Question: I implemented jQuery DatePicker in my VS2010 project and it works fine with one small issue. When I implemented a custom theme, I lost my prev and next icons (for moving through the months).
Here's the image:

Here are the jquery library references:
'''
<script type="text/javascript" src="https://ajax.googleapis.com/ajax/libs/jquery/1.5.0/jquery.min.js"></script>
<script type="text/javascript" src="https://ajax.googleapis.com/ajax/libs/jqueryui/1.8.9/jquery-ui.min.js"></script>
<script type="text/javascript" src="~/lightbox/js/prototype.js"></script>
<script type="text/javascript" src="~/lightbox/js/scriptaculous.js?load=effects,builder"></script>
<script type="text/javascript" src="~/lightbox/js/lightbox.js"></script>
<link type="text/css" rel="stylesheet" href="~/lightbox/css/lightbox.css" media="screen" />
<link type="text/css" rel="Stylesheet" href="~/Scripts/jquery-ui-1.8.9.custom.css" />
'''
Here are my image references in jquery-ui-1.8.9-custom.css
'''
/* states and images */
.ui-icon { width: 16px; height: 16px; background-image: url(~/images/jquery/ui-icons_469bdd_256x240.png); }
.ui-widget-content .ui-icon {background-image: url(~/images/jquery/ui-icons_469bdd_256x240.png); }
.ui-widget-header .ui-icon {background-image: url(~/images/jquery/ui-icons_d8e7f3_256x240.png); }
.ui-state-default .ui-icon { background-image: url(~/images/jquery/ui-icons_6da8d5_256x240.png); }
.ui-state-hover .ui-icon, .ui-state-focus .ui-icon {background-image: url(~/images/jquery/ui-icons_217bc0_256x240.png); }
.ui-state-active .ui-icon {background-image: url(~/images/jquery/ui-icons_f9bd01_256x240.png); }
.ui-state-highlight .ui-icon {background-image: url(~/images/jquery/ui-icons_2e83ff_256x240.png); }
.ui-state-error .ui-icon, .ui-state-error-text .ui-icon {background-image: url(~/images/jquery/ui-icons_cd0a0a_256x240.png); }
'''
I modified the path to be sure it pointed to the files. Not sure what I'm missing.
Any help would be greatly appreciated.
Thanks.
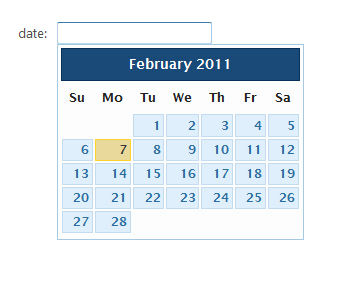
Answer: Are you sure your paths are pointing correctly (AKA, are you seeing the jQuery UI icons elsewhere in your site)? That is the first thing I would check...particularly because you modified the path. You may have inadvertently screwed something up.
I think you need to fix your paths - I don't think they are pointing correctly. From what I see, they have to be relative to your .custom.css file. So, for example, my jquery-ui-1.8.9.custom.css file exists in my Content folder. My states and images are referenced like this:
'''
.ui-icon { width: 16px; height: 16px; background-image: url(images/ui-icons_cccccc_256x240.png); }
'''
Therefore, I have to place an images folder at the same level as the jquery-ui-1.8.9.custom.css and place all the images inside that folder. Try that and see if it fixes the problem for you.